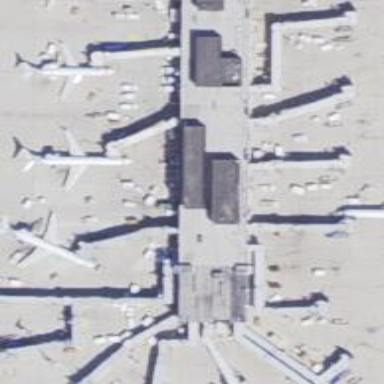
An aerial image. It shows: Airport gate.